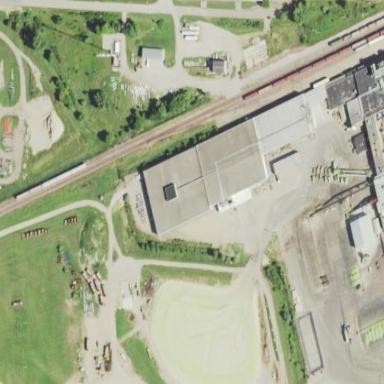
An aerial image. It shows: Industrial area.